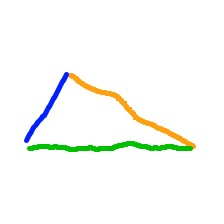
Shape: triangle